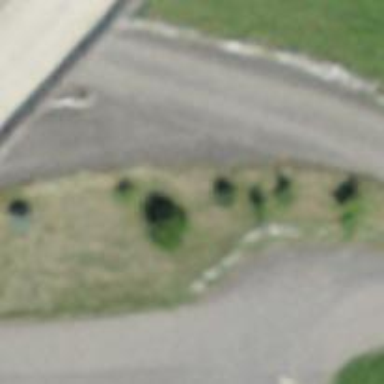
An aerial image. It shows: Retaining wall.